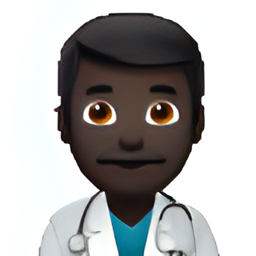
Name: male health worker type 6
Emoji: 👨🏿‍⚕️
Group: People & Body
Sub-group: person-role